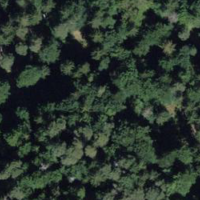
EUNIS habitat code: 44
Species observed at this site:
Sorbus aucuparia